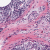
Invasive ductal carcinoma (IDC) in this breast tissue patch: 0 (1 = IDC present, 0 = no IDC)